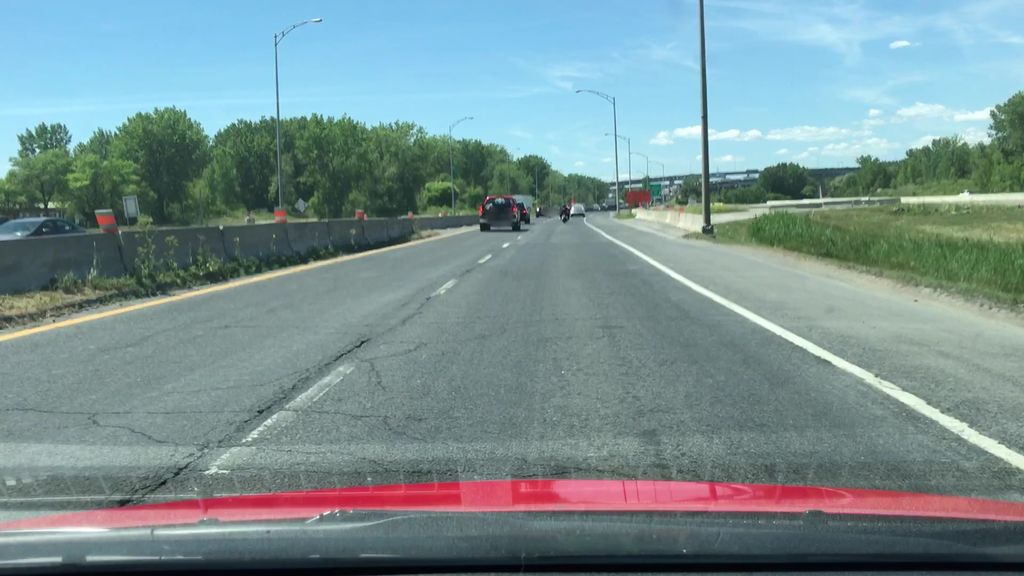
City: montreal